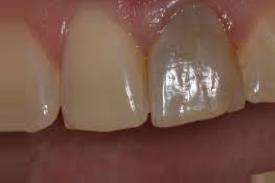
Condition: Tooth Discoloration